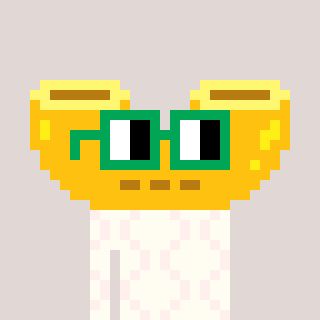
a pixel art character with square green glasses, a macaroni-shaped head and a grayscale-colored body on a warm background